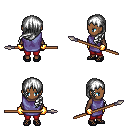
a pixel art fantasy rpg character, female body template, human, dark skin, chain tabard jacket, red pants, white left-swept hairstyle, gold gloves, ghillies, spear, four views (front, back, left, right), 2x2 character sprite sheet, small pixel art, hard edges, no anti-aliasing